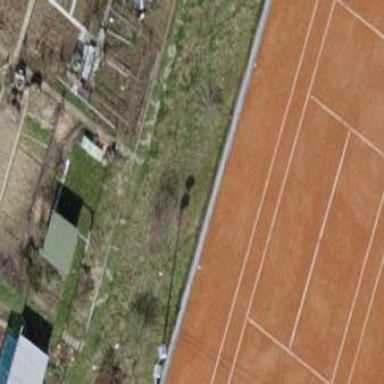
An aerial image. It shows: Tennis court in leisure pitch.